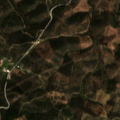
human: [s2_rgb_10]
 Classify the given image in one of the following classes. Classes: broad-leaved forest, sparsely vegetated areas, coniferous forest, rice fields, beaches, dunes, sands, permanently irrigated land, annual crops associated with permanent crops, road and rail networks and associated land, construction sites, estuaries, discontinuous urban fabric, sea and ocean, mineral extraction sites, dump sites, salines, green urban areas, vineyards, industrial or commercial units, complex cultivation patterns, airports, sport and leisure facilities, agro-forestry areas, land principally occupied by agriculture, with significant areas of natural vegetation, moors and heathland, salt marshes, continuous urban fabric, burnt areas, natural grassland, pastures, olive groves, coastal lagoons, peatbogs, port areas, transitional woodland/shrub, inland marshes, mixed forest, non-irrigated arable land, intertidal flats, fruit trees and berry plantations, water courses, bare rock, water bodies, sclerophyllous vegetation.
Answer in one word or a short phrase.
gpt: broad-leaved forest, transitional woodland/shrub